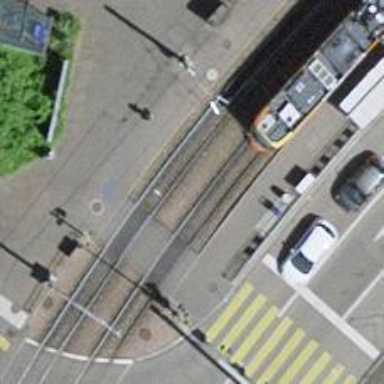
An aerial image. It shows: Tram stop with public transport stop position.